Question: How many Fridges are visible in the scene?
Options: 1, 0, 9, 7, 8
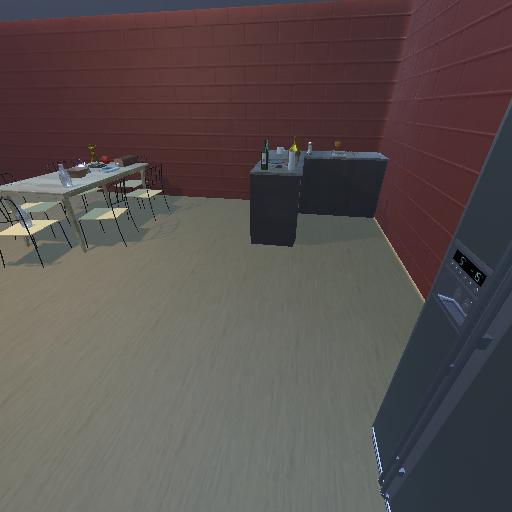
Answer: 1